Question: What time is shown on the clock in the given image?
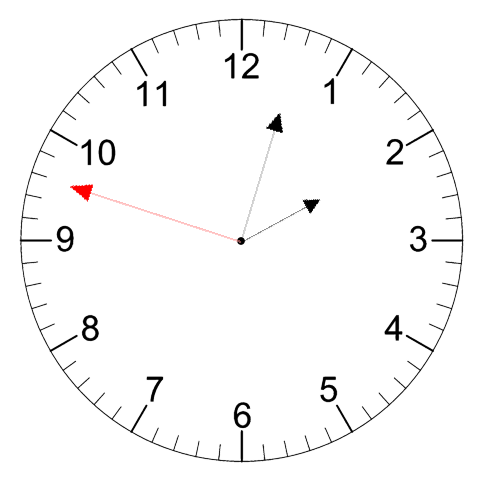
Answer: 02:02:48